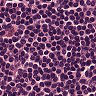
Metastatic tissue present: no